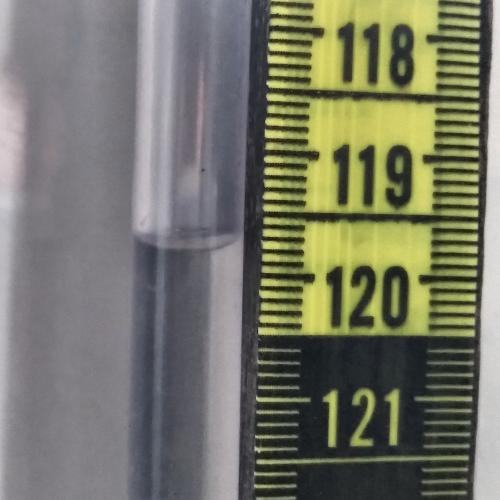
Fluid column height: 119.7 cm